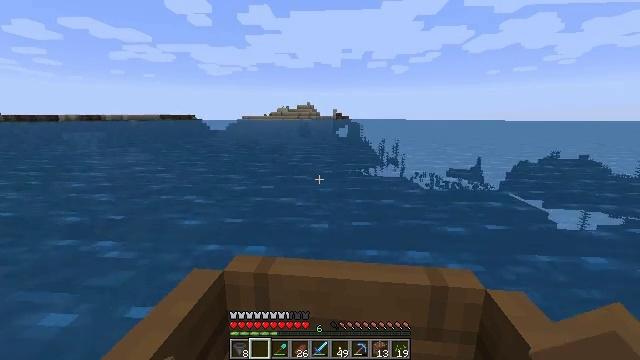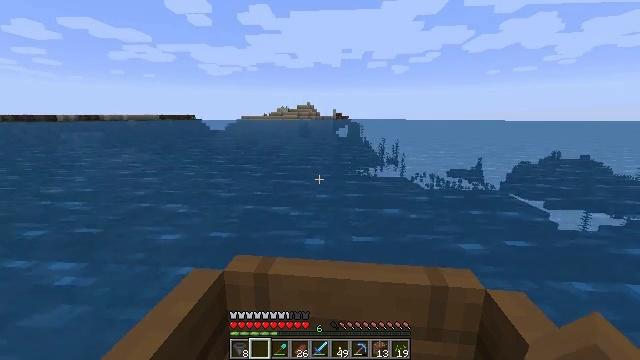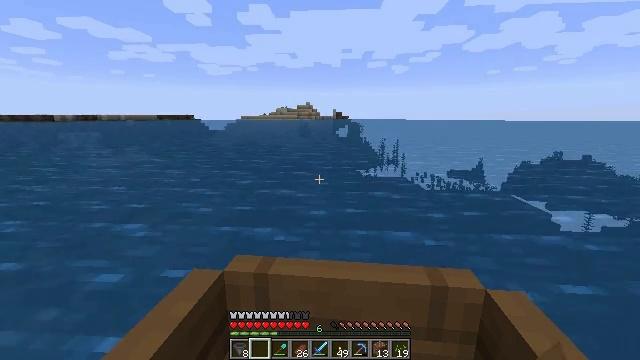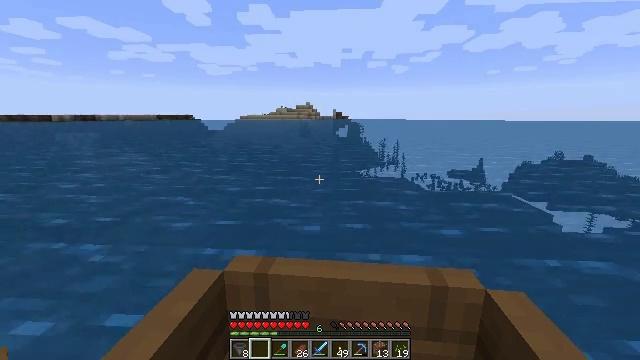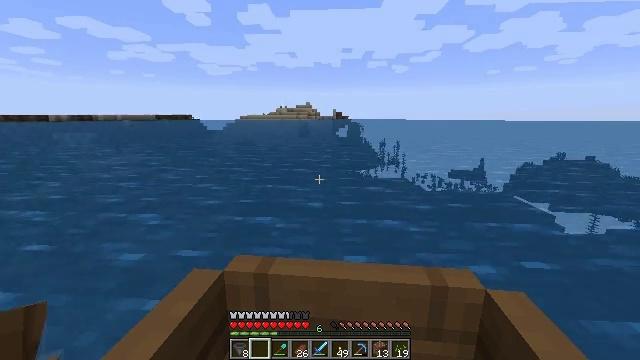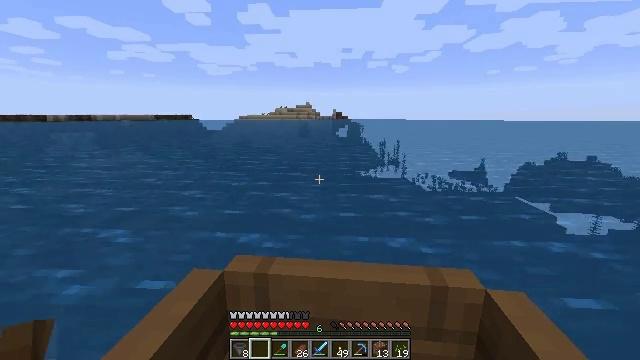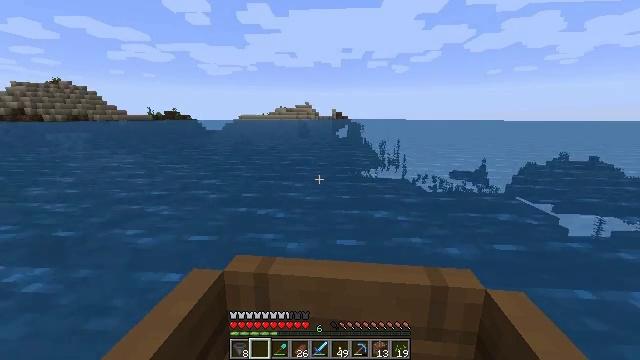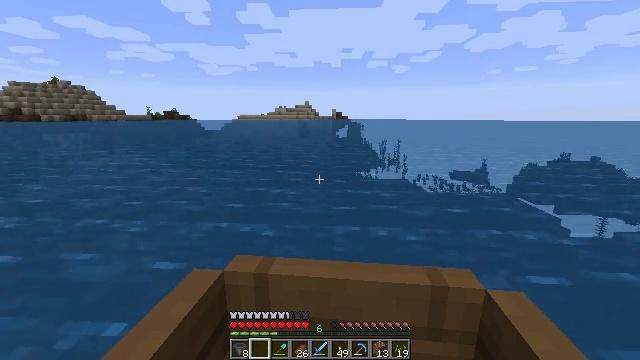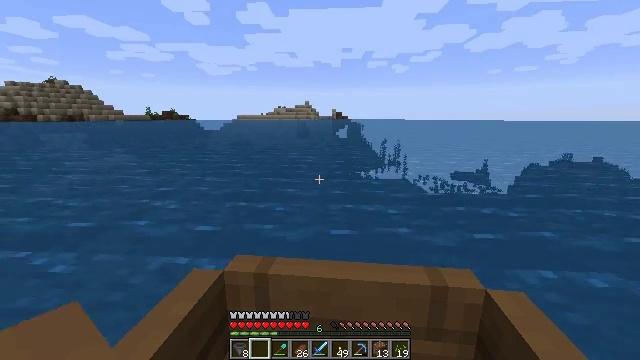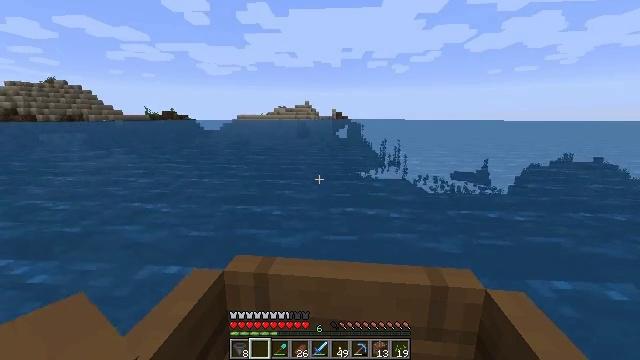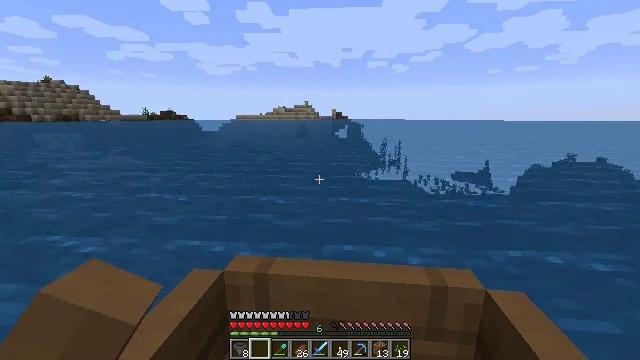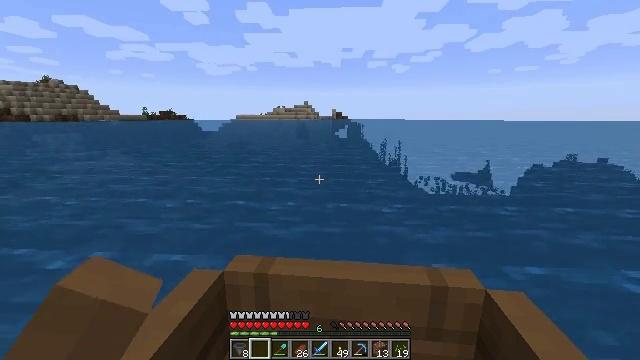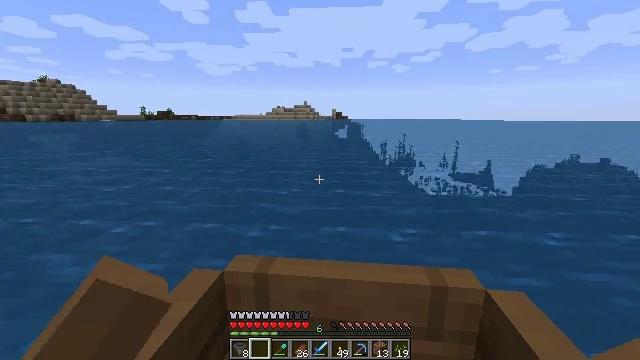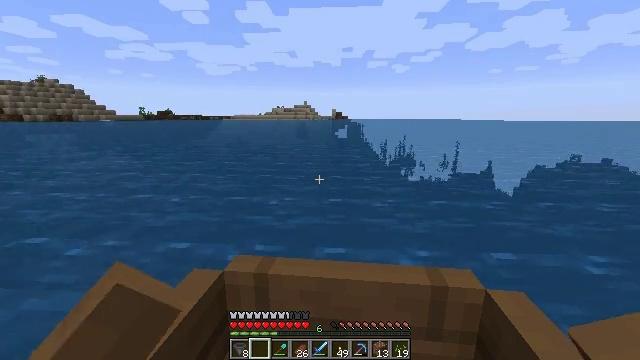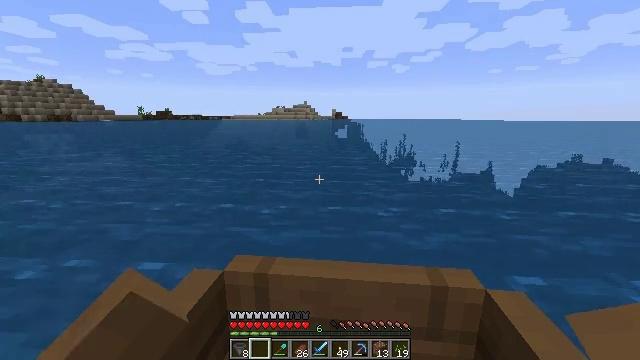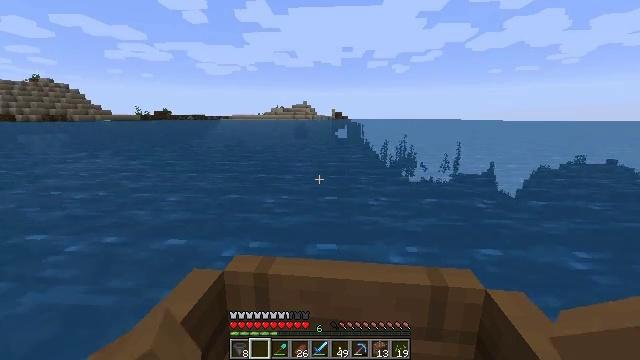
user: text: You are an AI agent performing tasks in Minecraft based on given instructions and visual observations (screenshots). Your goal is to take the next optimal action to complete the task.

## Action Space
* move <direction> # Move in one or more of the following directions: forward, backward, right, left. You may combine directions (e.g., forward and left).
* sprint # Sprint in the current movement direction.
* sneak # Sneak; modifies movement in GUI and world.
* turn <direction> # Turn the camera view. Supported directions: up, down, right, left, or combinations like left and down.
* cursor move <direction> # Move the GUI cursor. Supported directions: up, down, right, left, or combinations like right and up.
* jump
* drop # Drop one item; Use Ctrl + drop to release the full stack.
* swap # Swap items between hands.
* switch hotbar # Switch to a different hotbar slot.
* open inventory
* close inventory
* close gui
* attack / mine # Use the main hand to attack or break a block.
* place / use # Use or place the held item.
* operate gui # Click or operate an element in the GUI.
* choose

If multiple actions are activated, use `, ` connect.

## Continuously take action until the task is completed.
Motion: motion action
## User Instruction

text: Gather cactus by attacking it.
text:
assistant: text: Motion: move forward
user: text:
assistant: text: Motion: move forward
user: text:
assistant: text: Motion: move forward
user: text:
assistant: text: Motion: move forward
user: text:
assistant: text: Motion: move forward
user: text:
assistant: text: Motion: move forward
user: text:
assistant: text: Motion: move forward
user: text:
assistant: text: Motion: move forward
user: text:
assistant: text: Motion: move forward
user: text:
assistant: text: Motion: move forward
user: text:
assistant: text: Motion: move forward
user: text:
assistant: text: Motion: move forward
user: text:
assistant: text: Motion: move forward
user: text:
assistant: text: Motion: move forward
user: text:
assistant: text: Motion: move forward
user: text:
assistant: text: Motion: move forward
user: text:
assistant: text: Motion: move forward
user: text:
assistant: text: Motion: move forward
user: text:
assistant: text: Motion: move forward
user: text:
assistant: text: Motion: move forward
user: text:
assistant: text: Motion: move forward
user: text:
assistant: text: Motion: move forward
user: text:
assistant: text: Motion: move forward
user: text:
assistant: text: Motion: move forward
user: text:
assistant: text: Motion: move forward
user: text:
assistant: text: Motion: move forward
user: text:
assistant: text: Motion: move forward
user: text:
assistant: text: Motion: move forward
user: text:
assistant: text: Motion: move forward
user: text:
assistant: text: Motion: move forward